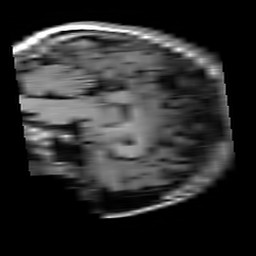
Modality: T1w
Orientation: sagittal
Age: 20
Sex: female
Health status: healthy
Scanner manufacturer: siemens
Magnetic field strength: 3 T
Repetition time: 4.1 s
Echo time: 0.0085 s